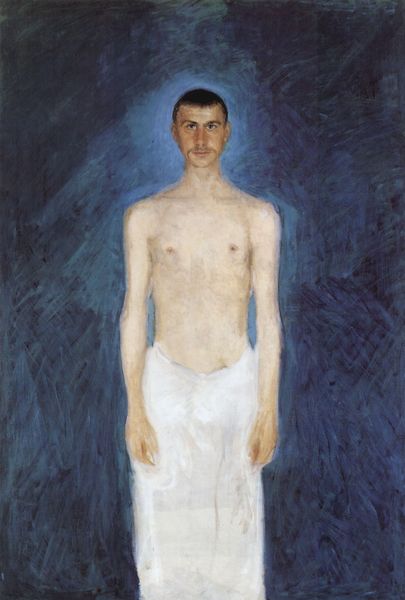
Titel: Selbstporträt, Halbakt vor blauem Hintergrund
Künstler: Richard Gerstl
Standort: Wien
Institution: Sammlung Leopold
Schlagwörter: akt, blau, dunkel, haut, kopf, mann, nackt, schatten, weiß, impressionismus, braun, brust, frisur, haar, hell, hintergrund, licht, mund, nase, ohr, schwarz, blick, rot, tuch, expressionismus, rock, bart, jung, arme, augen, gesicht, lang, mensch, stehen, bildnis, hals, hände, portrait, porträt, schlank, gewand, haare, standfigur, stehend, stoff, decke, augenbrauen, frontal, ohren, schultern, beine, haltung, fläche, modern, schnurbart, ernst, starr, handtuch, maler, bauch, halbakt, halbnackt, brustwarze, brustwarzen, selbstporträt, kurze haare, dünn, striche, bad, hager, münchen, stand, christus, jesus, entschlossen, wien, schtten, sezession, pastel, nippel, hellhäutig, österreicher, ausdruckslos, unangenehm, munde, weisses tuch, albakt, standfigure, sezessiomn, kreide#